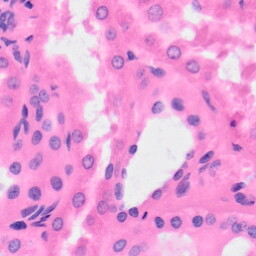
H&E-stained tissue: Kidney